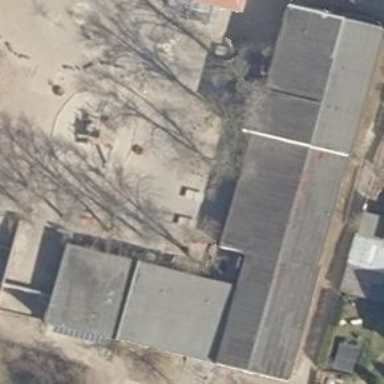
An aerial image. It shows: School building.